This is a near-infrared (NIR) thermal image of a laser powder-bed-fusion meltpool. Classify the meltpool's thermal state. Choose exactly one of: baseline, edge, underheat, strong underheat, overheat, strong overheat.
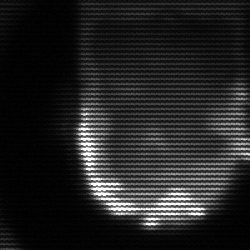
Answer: baseline